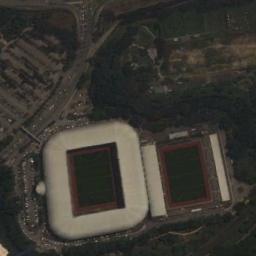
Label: stadium